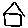
Label: house